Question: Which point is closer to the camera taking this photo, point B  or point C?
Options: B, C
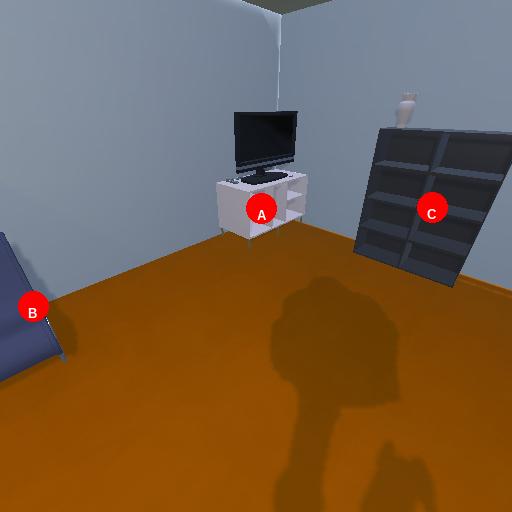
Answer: B